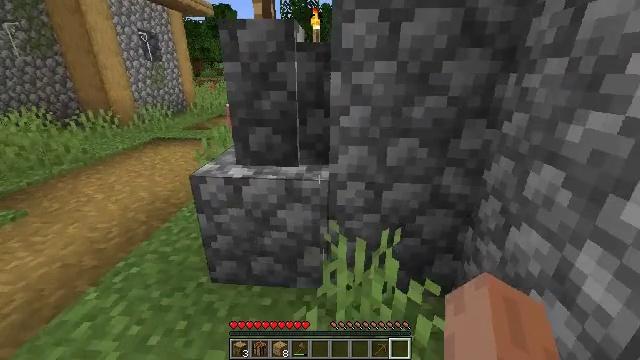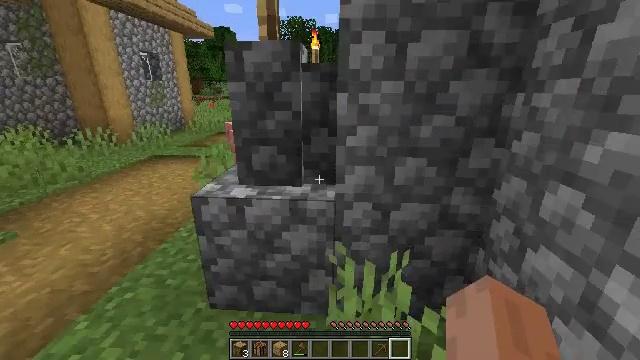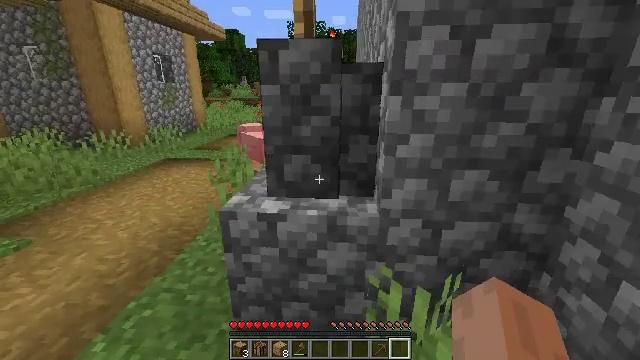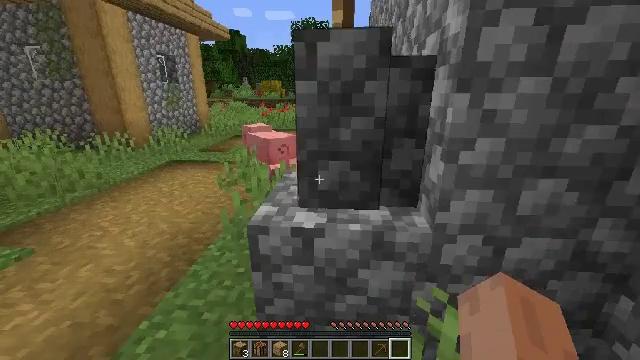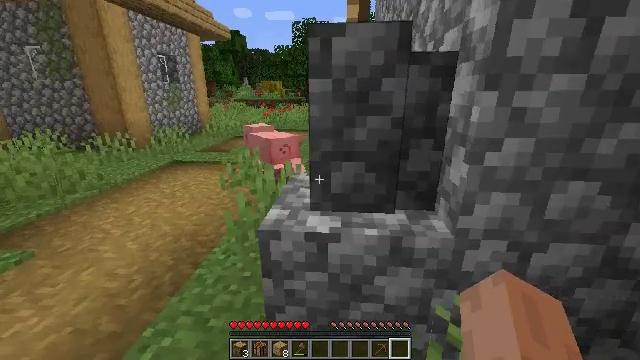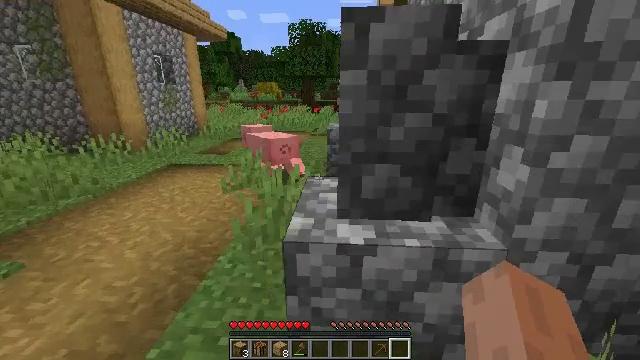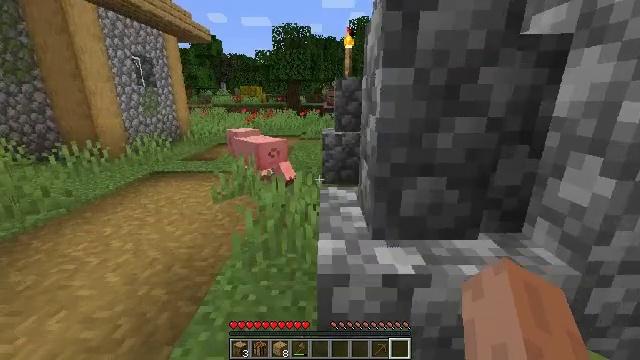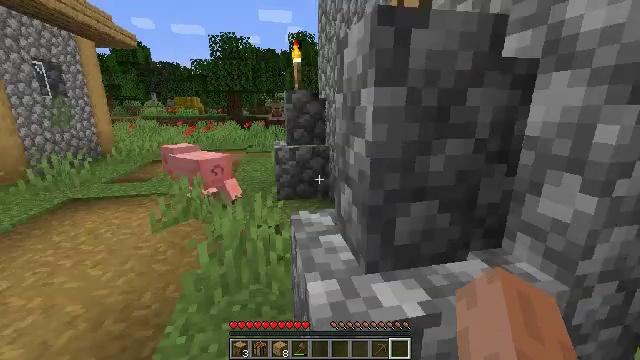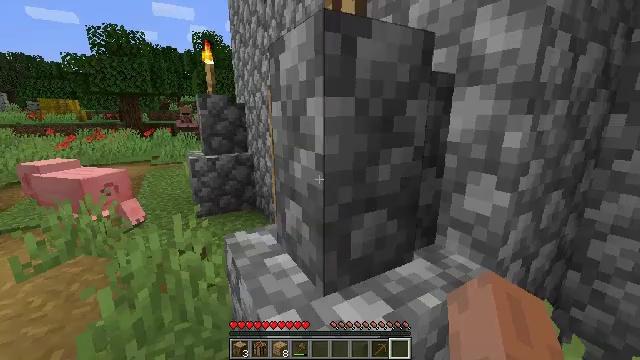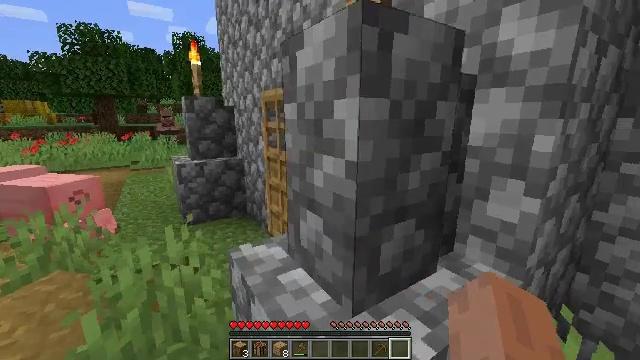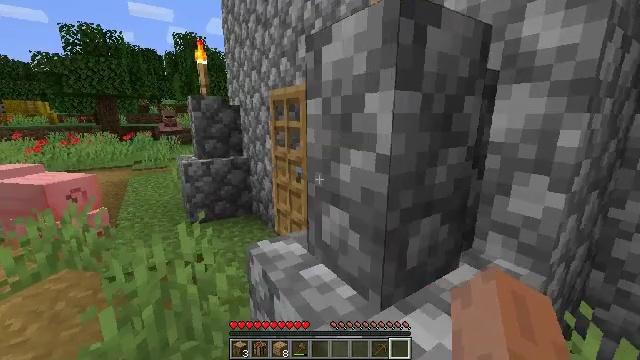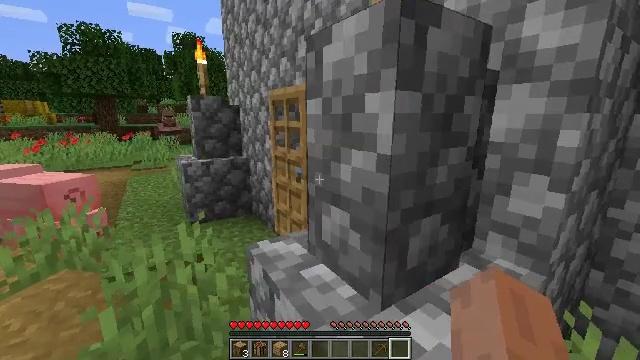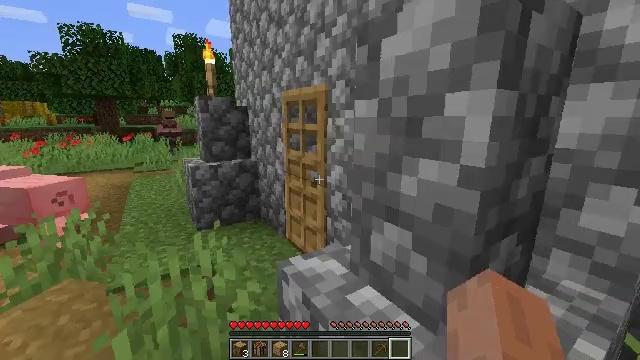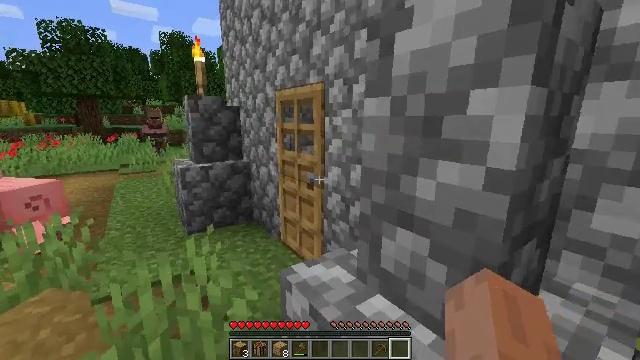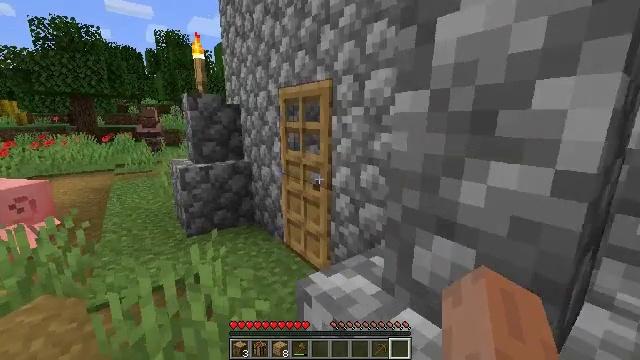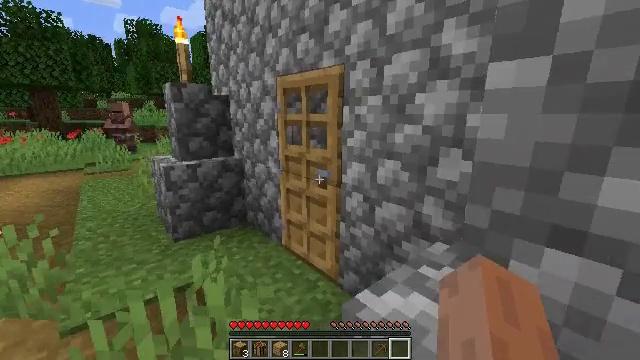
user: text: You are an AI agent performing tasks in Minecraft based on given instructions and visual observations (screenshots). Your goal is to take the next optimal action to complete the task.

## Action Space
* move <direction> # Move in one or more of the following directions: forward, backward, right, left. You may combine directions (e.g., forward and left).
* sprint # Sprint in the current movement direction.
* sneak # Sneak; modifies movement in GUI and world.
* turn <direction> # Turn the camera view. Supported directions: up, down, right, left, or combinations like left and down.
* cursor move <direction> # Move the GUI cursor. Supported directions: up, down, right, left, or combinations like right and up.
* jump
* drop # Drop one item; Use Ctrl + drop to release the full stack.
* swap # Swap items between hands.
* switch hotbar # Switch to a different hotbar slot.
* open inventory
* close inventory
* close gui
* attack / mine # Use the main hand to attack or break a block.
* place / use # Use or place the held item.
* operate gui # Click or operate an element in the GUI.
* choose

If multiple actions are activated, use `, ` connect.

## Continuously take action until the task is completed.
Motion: motion action
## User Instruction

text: Remove the grass path from the ground.
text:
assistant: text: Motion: move forward and move left, turn up
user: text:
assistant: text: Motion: move forward and move left, turn left
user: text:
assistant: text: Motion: move forward and move left
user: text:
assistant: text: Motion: move forward and move left
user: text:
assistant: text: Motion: move forward and move left, turn right
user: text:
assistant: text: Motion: move forward and move left, turn right
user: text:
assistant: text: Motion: move forward and move left, turn right and up
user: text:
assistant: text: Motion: move forward and move left, turn right and up
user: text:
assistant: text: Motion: move forward and move left, turn right
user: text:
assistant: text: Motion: move forward and move left
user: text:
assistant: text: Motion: move forward and move left
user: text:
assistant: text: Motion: move forward and move left
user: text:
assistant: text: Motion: move forward and move left, turn right
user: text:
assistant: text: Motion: move forward and move left
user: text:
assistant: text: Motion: move forward and move left, turn right
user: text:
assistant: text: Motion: move forward and move left, turn right and down
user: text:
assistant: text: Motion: move forward and move left, turn right and down
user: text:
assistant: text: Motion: move forward and move left, turn right
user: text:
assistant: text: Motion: move forward and move left
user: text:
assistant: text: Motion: move forward and move left
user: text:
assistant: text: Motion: move forward and move left
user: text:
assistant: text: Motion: move forward and move left
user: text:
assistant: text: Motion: move forward
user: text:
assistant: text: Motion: move forward, turn right
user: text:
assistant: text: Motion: move forward
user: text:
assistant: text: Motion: move forward, use / place
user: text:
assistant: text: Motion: move forward, turn right and down, use / place
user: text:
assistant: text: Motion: move forward, turn right and down, use / place
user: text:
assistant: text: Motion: move forward, turn right and down
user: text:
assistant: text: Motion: move forward and move right, turn right